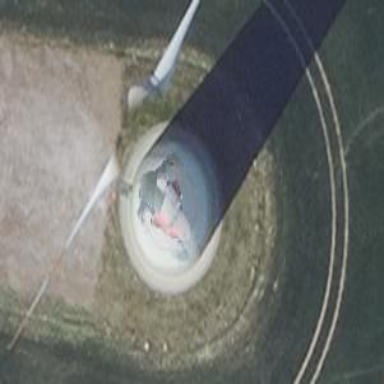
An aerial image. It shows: Wind generator powered by wind. The generator type is horizontal axis and it uses wind turbines.